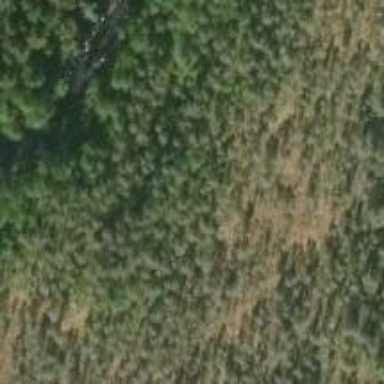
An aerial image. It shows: Woodland consisting mainly of needle-leaved trees.